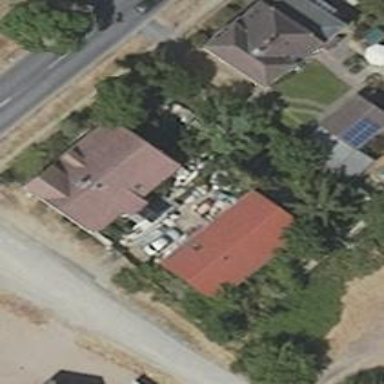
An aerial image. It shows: Simple house.